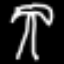
Label: palm tree